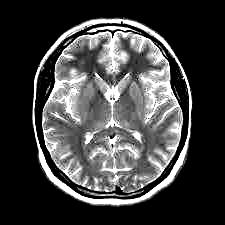
Label: notumor